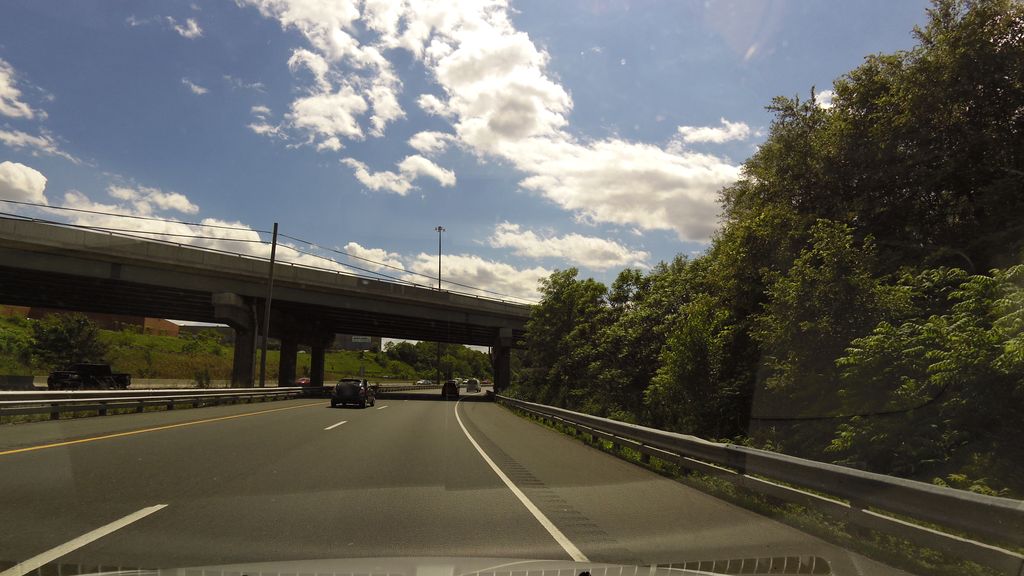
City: hamilton